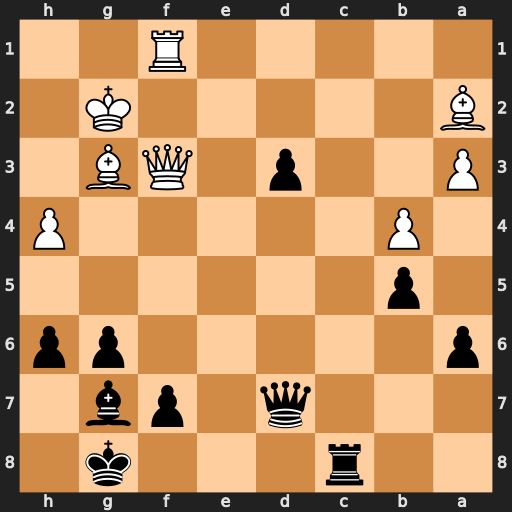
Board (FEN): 2r3k1/3q1pb1/p5pp/1p6/1P5P/P2p1QB1/B5K1/5R2
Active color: b
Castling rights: -
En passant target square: -
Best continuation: Rc2+ Rf2 Rxa2 Rxa2 d2